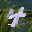
Label: 4